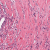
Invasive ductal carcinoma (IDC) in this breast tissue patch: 0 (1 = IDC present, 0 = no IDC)